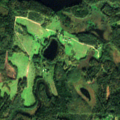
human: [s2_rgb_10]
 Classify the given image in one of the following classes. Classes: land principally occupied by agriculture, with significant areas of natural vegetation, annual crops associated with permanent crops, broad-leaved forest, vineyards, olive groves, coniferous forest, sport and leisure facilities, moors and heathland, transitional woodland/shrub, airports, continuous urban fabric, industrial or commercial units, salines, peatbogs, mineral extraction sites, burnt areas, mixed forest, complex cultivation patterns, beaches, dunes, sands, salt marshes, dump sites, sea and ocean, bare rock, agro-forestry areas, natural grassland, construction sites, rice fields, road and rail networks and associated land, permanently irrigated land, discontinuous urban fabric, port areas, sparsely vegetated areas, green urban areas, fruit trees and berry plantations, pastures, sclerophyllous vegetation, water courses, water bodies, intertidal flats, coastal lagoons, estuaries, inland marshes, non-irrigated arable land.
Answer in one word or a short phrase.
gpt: land principally occupied by agriculture, with significant areas of natural vegetation, coniferous forest, mixed forest, transitional woodland/shrub, water bodies